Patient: sex F, age 67
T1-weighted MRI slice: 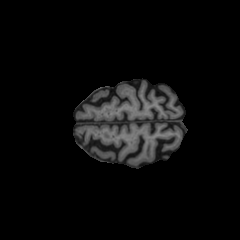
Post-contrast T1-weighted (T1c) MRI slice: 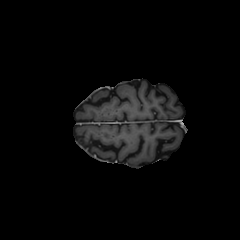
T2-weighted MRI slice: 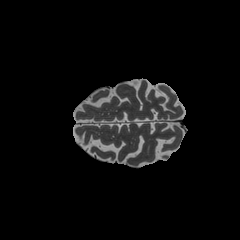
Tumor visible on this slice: no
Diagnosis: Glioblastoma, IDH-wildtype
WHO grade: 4